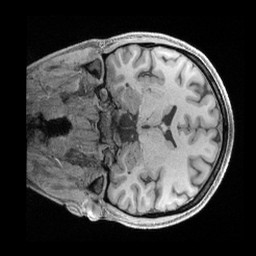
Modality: T1w
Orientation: coronal
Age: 30
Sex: female
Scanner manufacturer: siemens
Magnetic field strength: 3 T
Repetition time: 2.4 s
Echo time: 0.00241 s